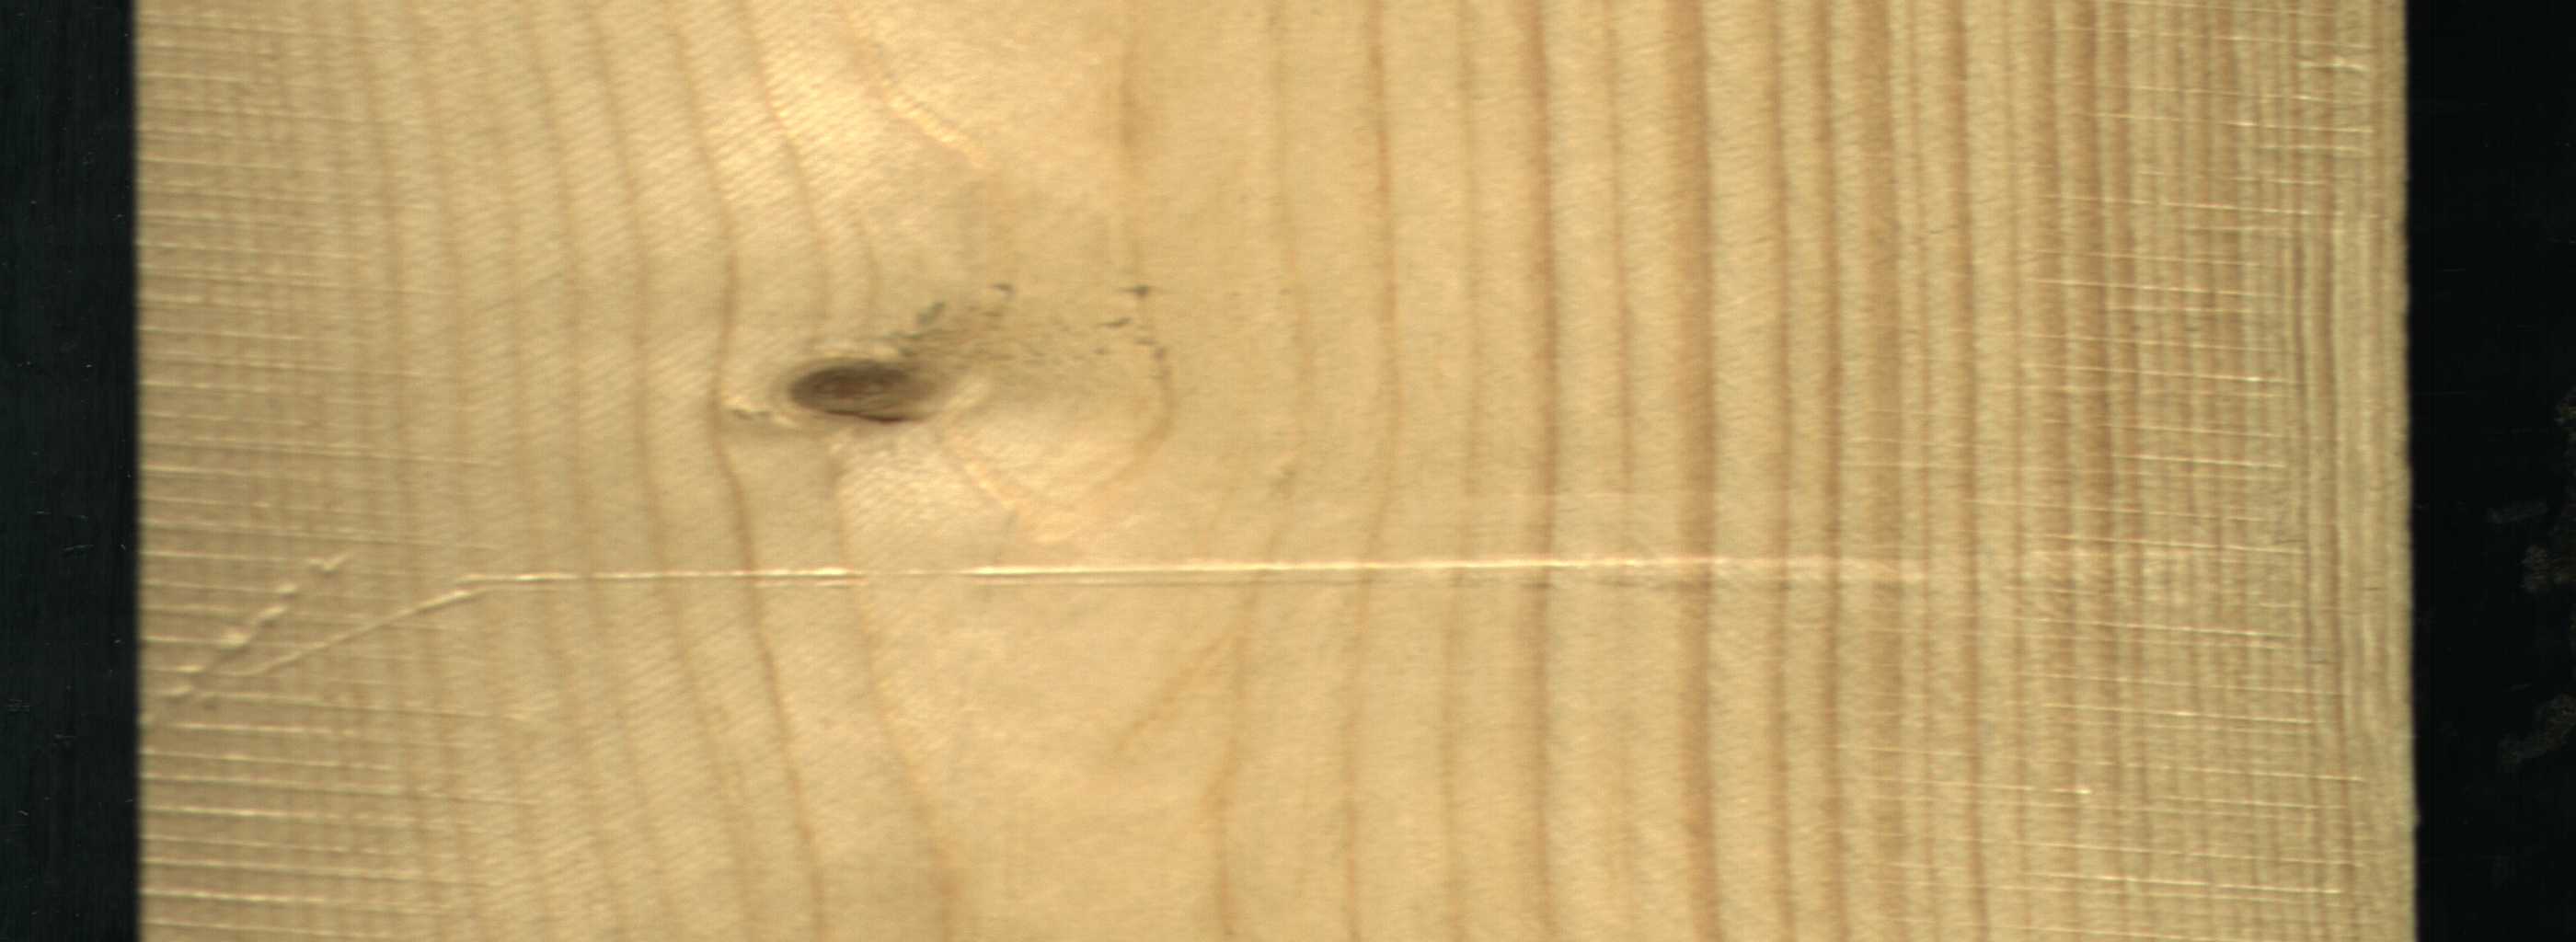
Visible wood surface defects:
Live_Knot